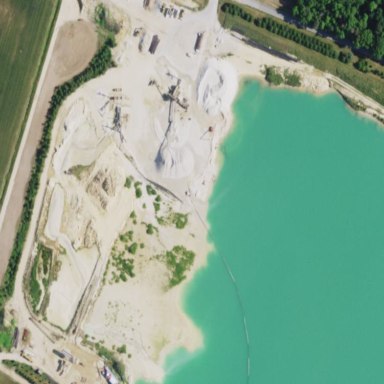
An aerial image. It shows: Quarry area rich in sand and gravel resources.